Chest X-ray:
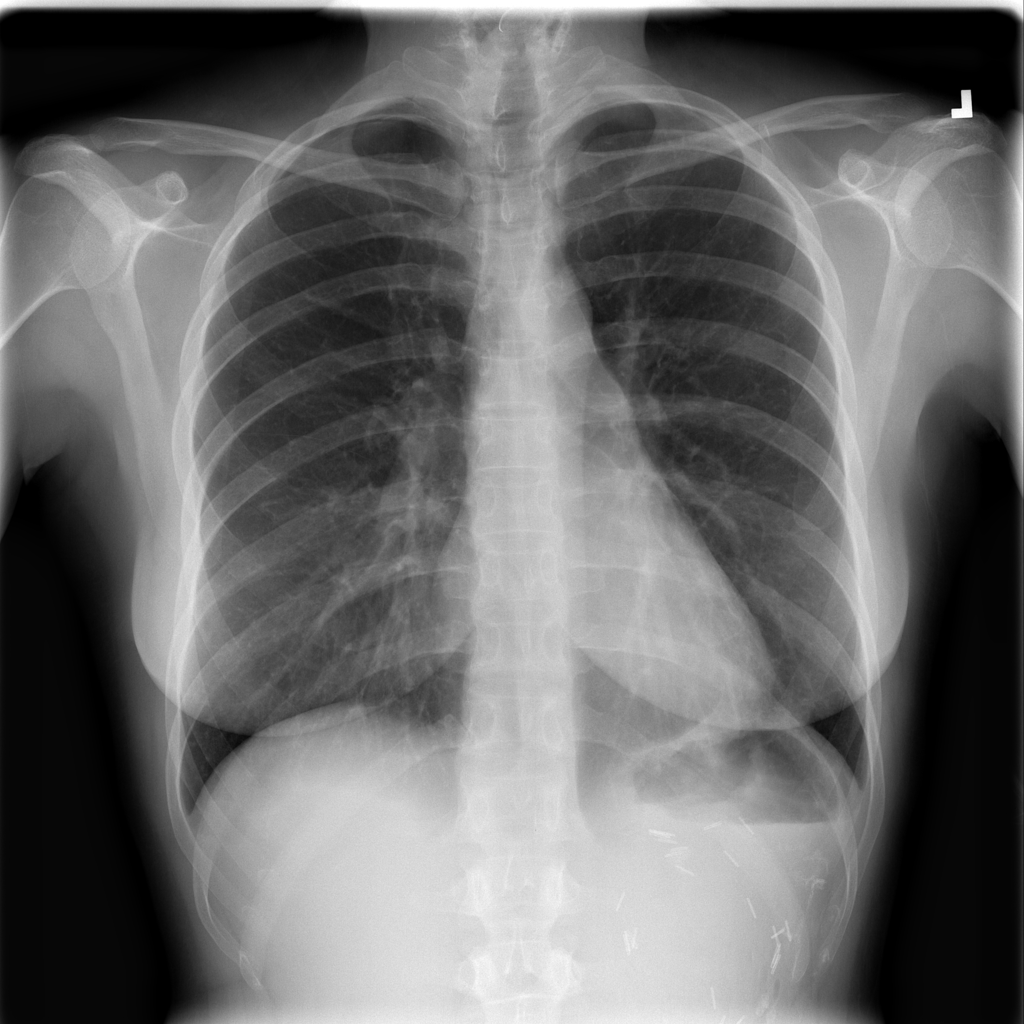
No abnormal finding: yes